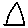
Label: triangle